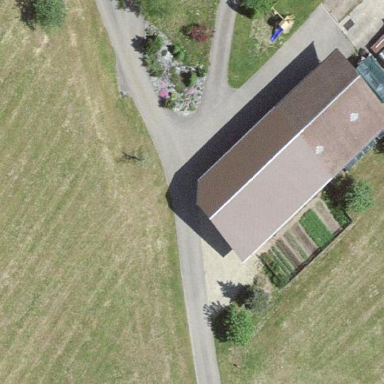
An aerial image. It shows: Rural barn.